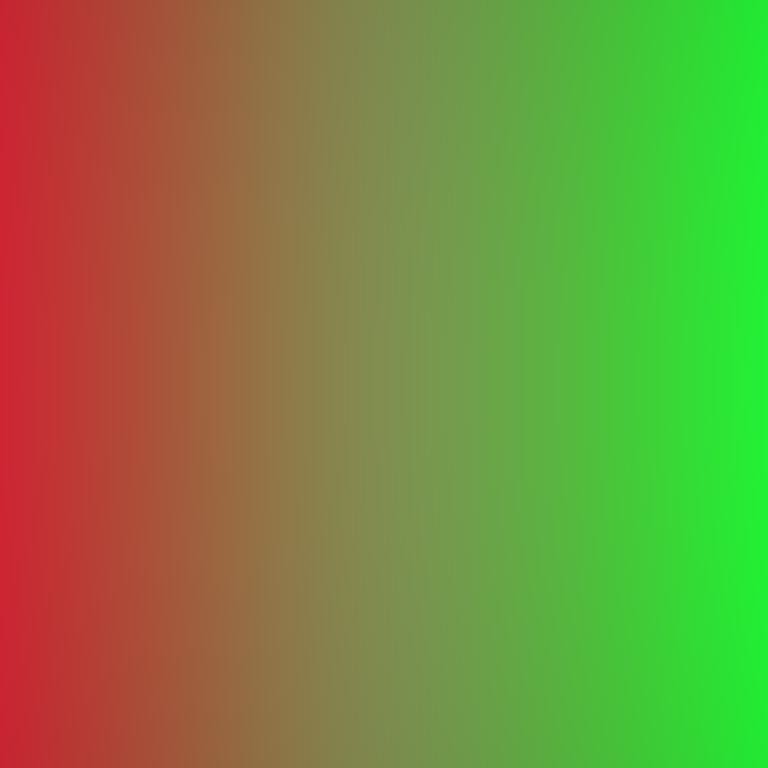
Abstract light effect, smooth gradient from vibrant red to bright green, energetic atmosphere, soft blend, no room, no furniture, no objects.